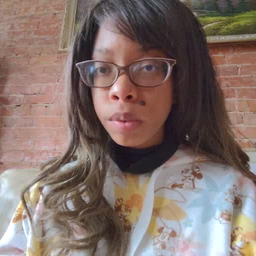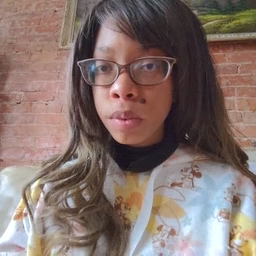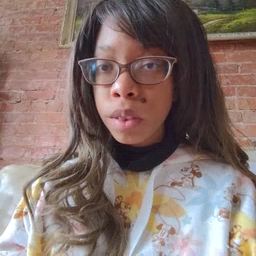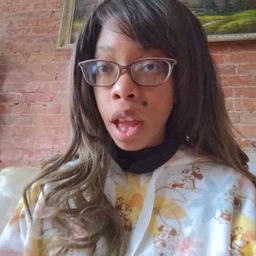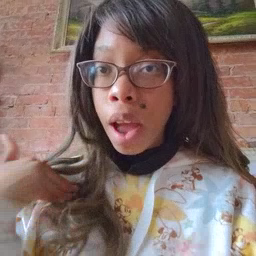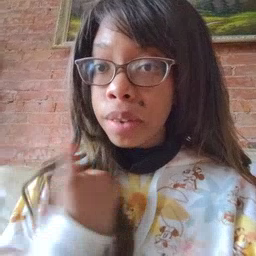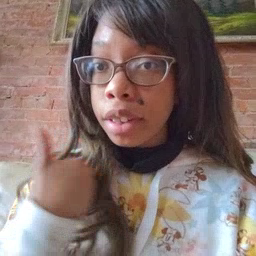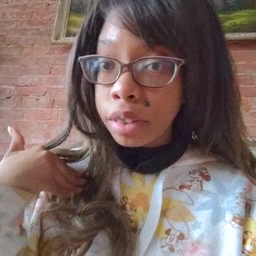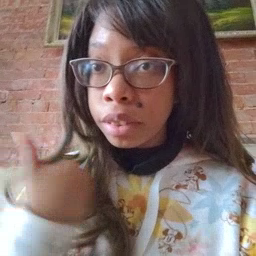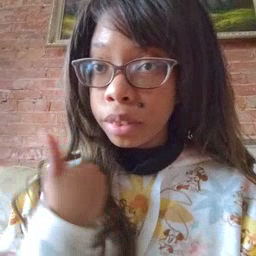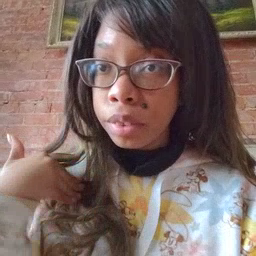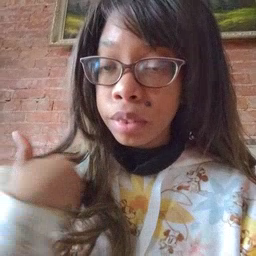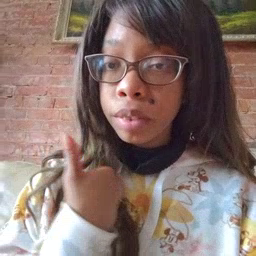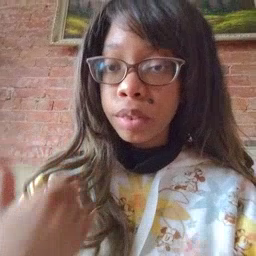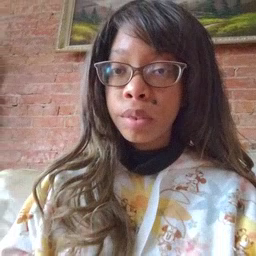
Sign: animal